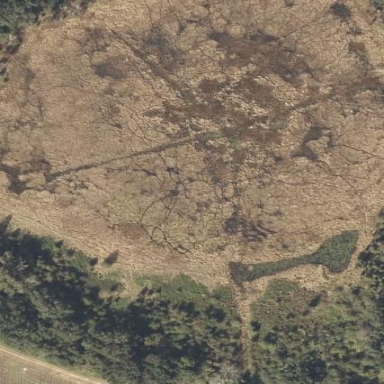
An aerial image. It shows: Marshy wetland area.